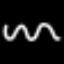
Label: squiggle